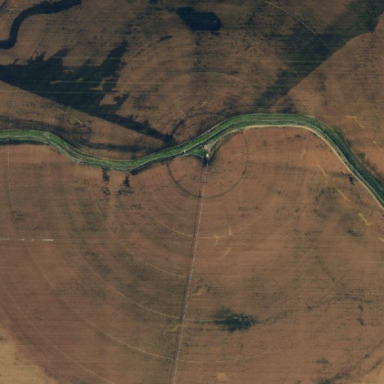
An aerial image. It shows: Farmland with pivot irrigation system.